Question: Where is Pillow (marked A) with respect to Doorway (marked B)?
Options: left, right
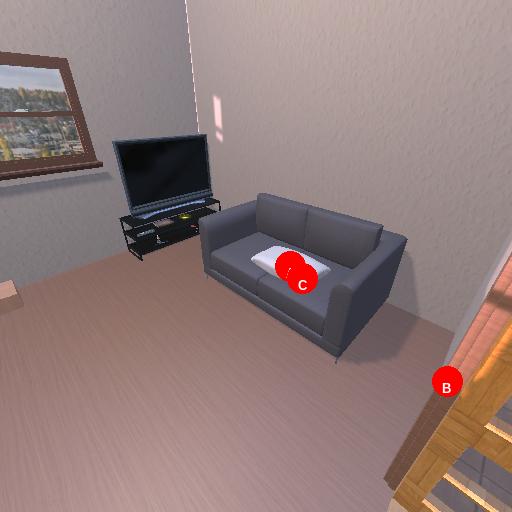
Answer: left